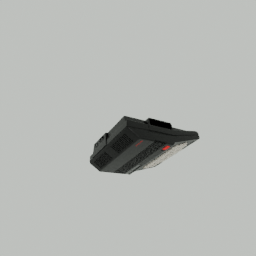
Label: electronics